Question: I make an application for graduation project. Summary, I need to write the "bodyBefore" variable as similar to "body" variable. I couldn't translate it.
'''
HttpWebRequest request = (HttpWebRequest)WebRequest.Create("http://localhost/server/login.php");
//request.UserAgent = "Mozilla/5.0 (Windows NT 6.3; WOW64; rv:37.0) Gecko/20100101 Firefox/37.0";
//request.Accept = "text/html,application/xhtml+xml,application/xml;q=0.9,*/*;q=0.8";
//request.Headers.Set(HttpRequestHeader.AcceptLanguage, "tr-TR,tr;q=0.8,en-US;q=0.5,en;q=0.3");
//request.Headers.Set(HttpRequestHeader.AcceptEncoding, "gzip, deflate");
request.Referer = "http://localhost/server/index.html";
request.KeepAlive = true;
request.ContentType = "application/x-www-form-urlencoded";
request.Method = "POST";
request.ServicePoint.Expect100Continue = false;
string bodyBefore = frm1.txtUserInput.Text+"="+frm1.txtUsername.Text+"&"+frm1.txtPassInput.Text+"="+frm1.txtPassword.Text+"&"+"submit=Login";
//string body = @bodyBefore;
string body = @"username=admin&password=12345&submit=Login";
MessageBox.Show("Body before : " + bodyBefore+"
Body"+body);
byte[] postBytes = System.Text.Encoding.UTF8.GetBytes(body);
request.ContentLength = postBytes.Length;
Stream stream = request.GetRequestStream();
stream.Write(postBytes, 0, postBytes.Length);
stream.Close();
'''
There is no difference between body and bodyBefore strings:

Expectation of variables:
'''
txtUsername : Textbox of username ///
txtPassword : Textbox of password ///
txtUserInput : Textbox of username input name in web page ///
txtPassInput : Textbox of password input name in web page
'''
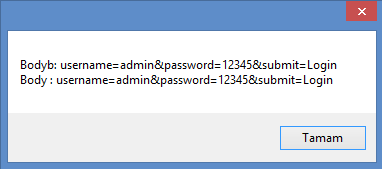
Answer: The problem was solved. When I edit "body" variable as below, it works.
'''
string body = string.Format("{0}={1}&{2}={3}&submit=Login", frm1.txtUserInput.Text, frm1.txtUsername.Text, frm1.txtPassInput.Text, frm1.txtPassword.Text);
'''
Thanks for helps.